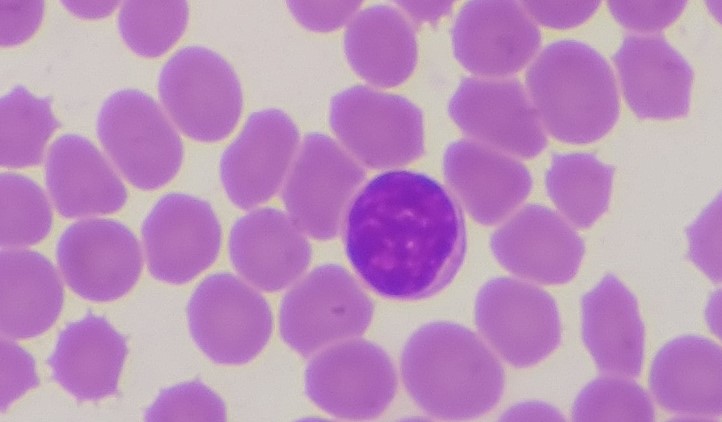
White blood cell type: Lymphocyte